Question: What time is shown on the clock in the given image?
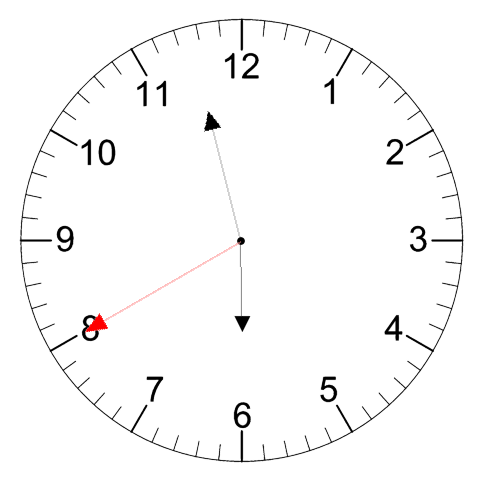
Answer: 05:57:40